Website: macys
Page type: billing-address
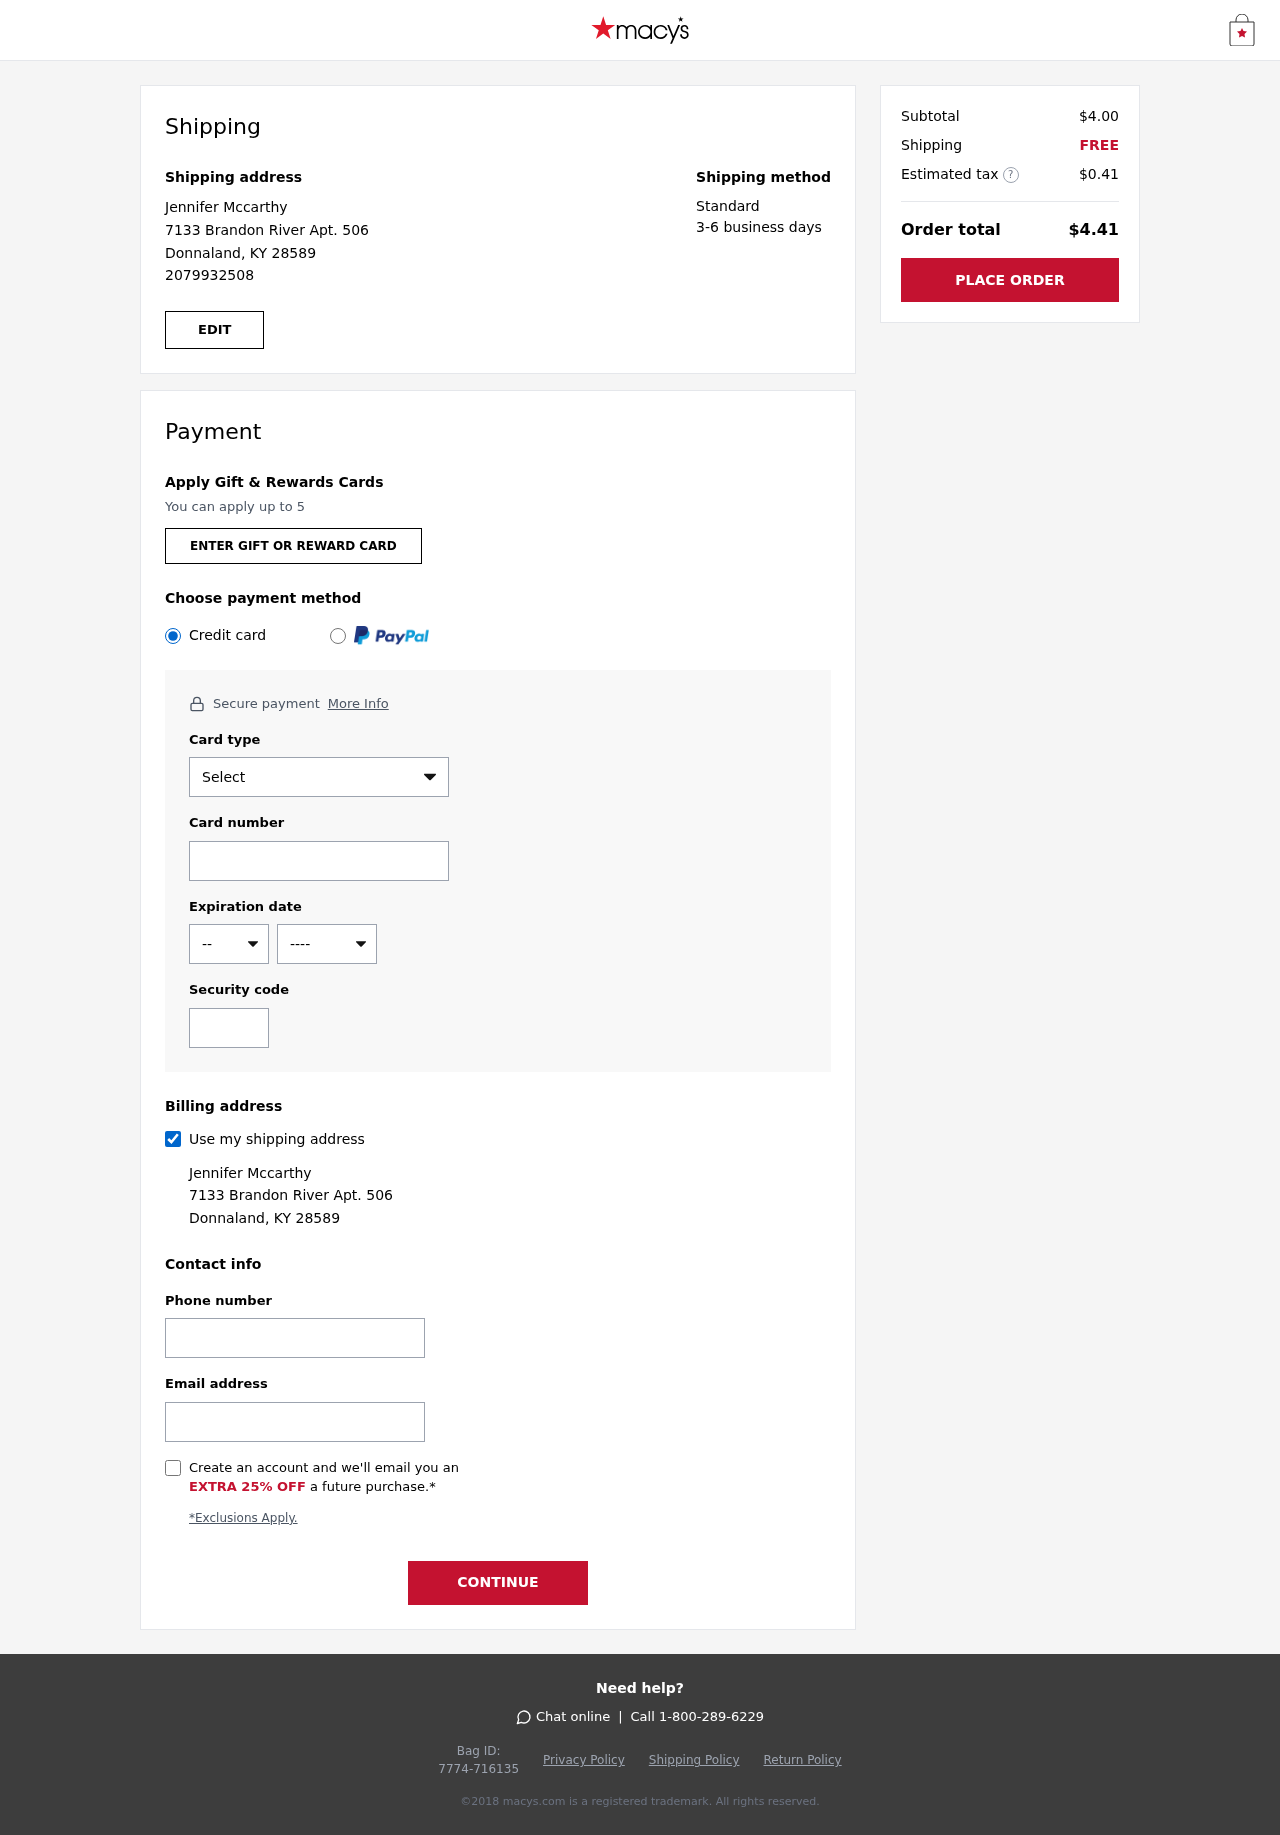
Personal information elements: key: PII_CARD_CVV
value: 4153
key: PII_CARD_EXPIRY_MONTH
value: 04
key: PII_CARD_EXPIRY_YEAR
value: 27
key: PII_CARD_NUMBER
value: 3732 6166 2155 412
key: PII_CARD_TYPE
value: American Express
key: PII_EMAIL
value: jmccarthy@yahoo.com
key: PII_FULLNAME
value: Jennifer Mccarthy
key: PII_PHONE
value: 2079932508
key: PII_STREET
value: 7133 Brandon River Apt. 506
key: PII_CITY_STATE_ZIP
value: Donnaland, KY 28589
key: PII_FIRSTNAME
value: Jennifer
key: PII_LASTNAME
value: Mccarthy
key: PII_FULLNAME2
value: Jennifer Mccarthy
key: PII_FULLNAME3
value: Jennifer Mccarthy
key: PII_FIRSTNAME2
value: Jennifer
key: PII_FIRSTNAME3
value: Jennifer
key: PII_LASTNAME2
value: Mccarthy
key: PII_LASTNAME3
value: Mccarthy
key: PII_FIRSTNAME_DERIVED
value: Jennifer
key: PII_LASTNAME_DERIVED
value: Mccarthy
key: PII_FULLNAME_DERIVED
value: Jennifer Mccarthy
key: PII_NAME_FULL_DERIVED
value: Jennifer Mccarthy
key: PII_STREET2
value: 7133 Brandon River Apt. 506
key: PII_PHONE2
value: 2079932508
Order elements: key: ORDER_SUBTOTAL
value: $4.00
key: ORDER_SHIPPING_COST
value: FREE
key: ORDER_TAX
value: $0.41
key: ORDER_TOTAL
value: $4.41